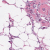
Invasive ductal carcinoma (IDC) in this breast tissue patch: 1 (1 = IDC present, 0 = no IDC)